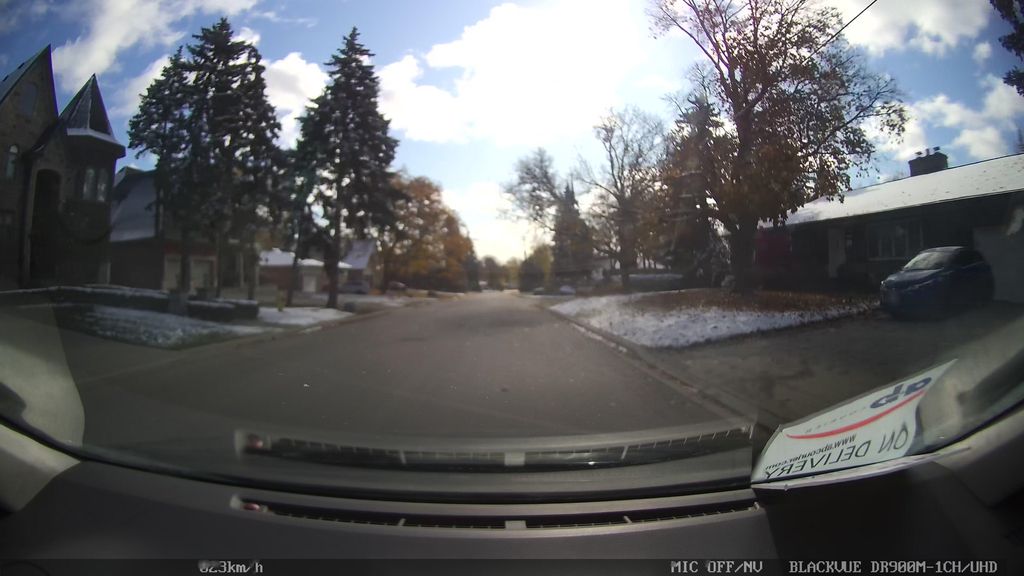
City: toronto